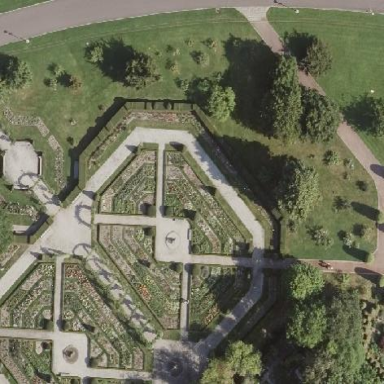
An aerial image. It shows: Flowerbed that is used for landscaping or gardening purposes.